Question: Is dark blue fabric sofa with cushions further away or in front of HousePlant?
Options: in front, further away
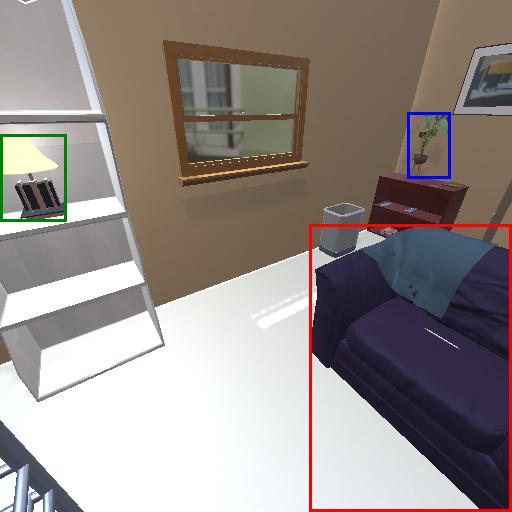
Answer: in front